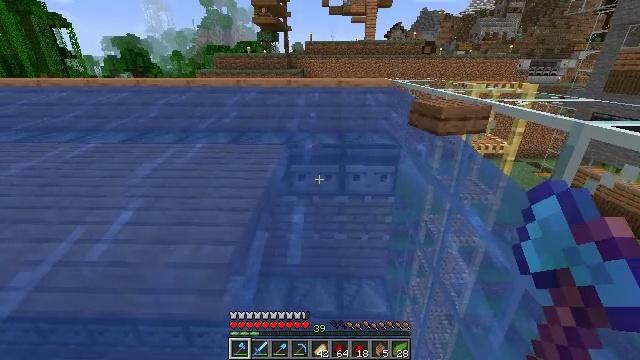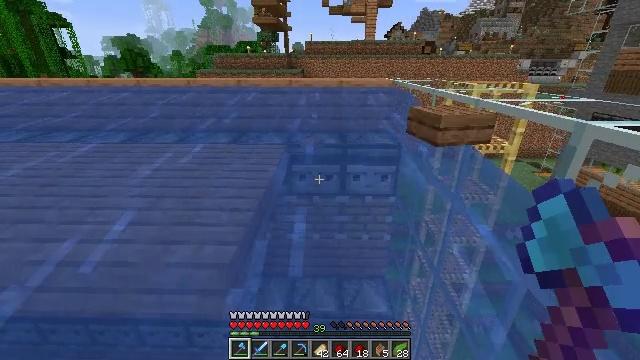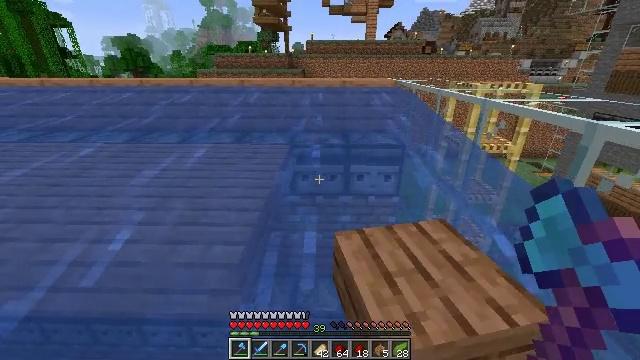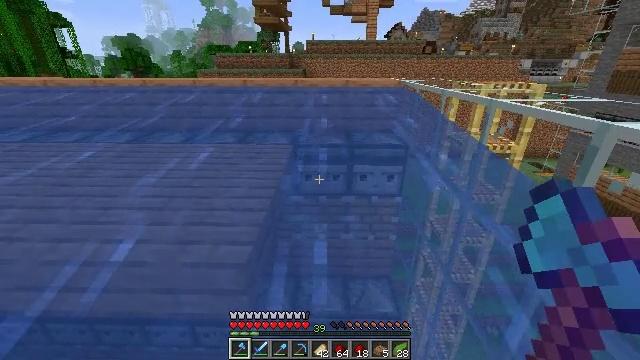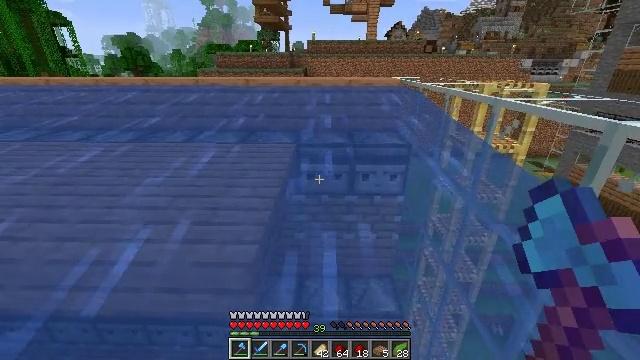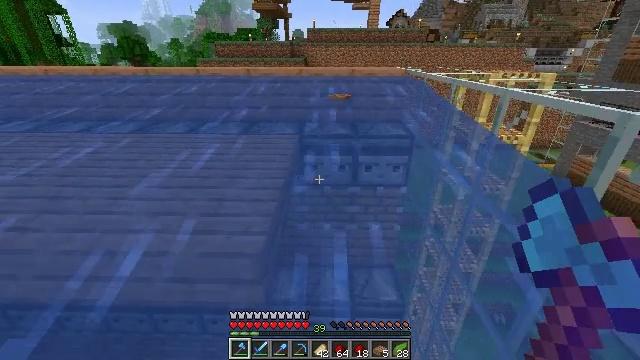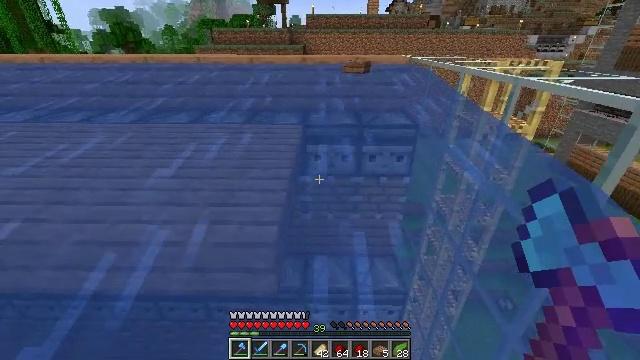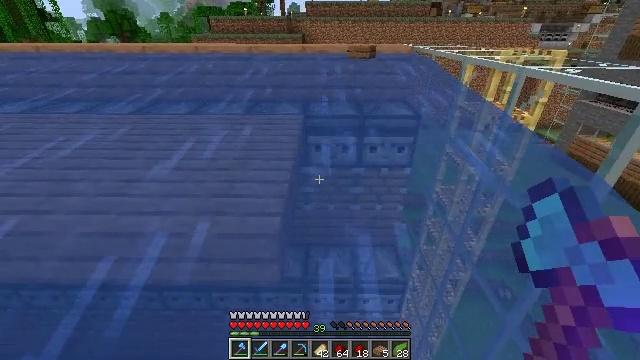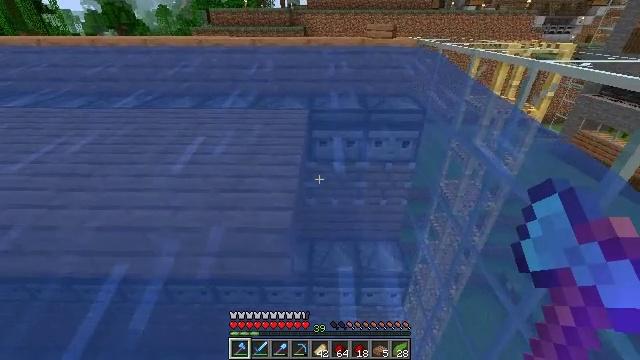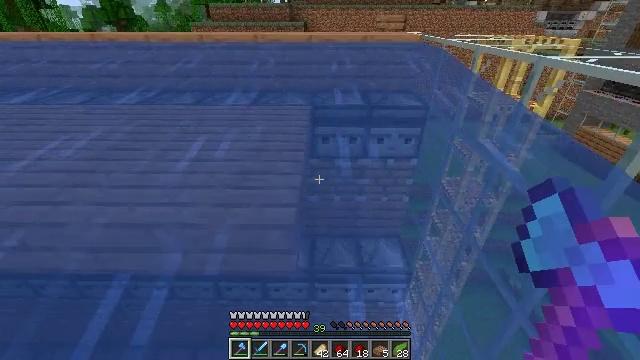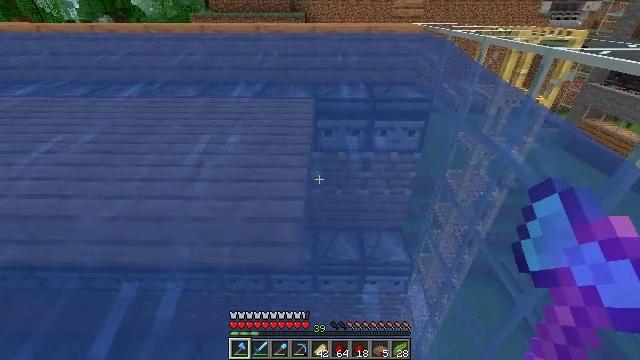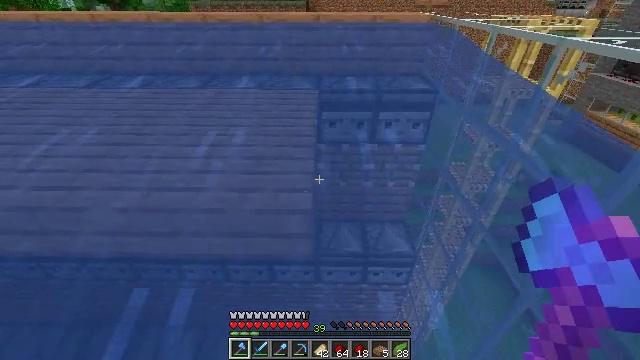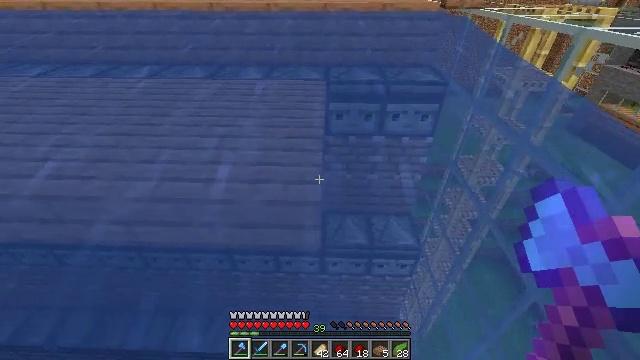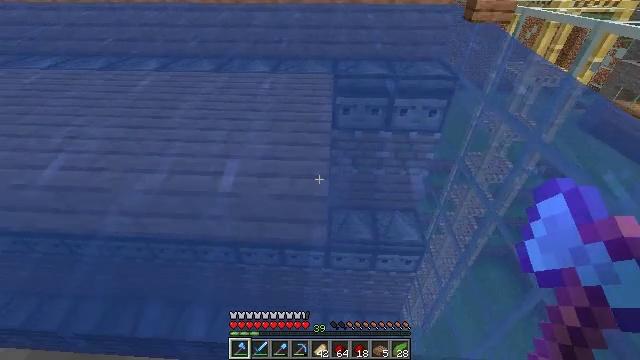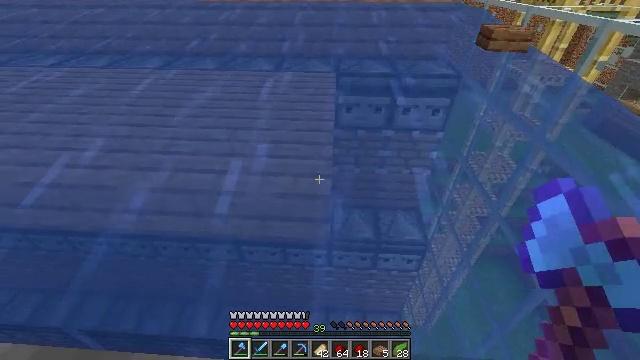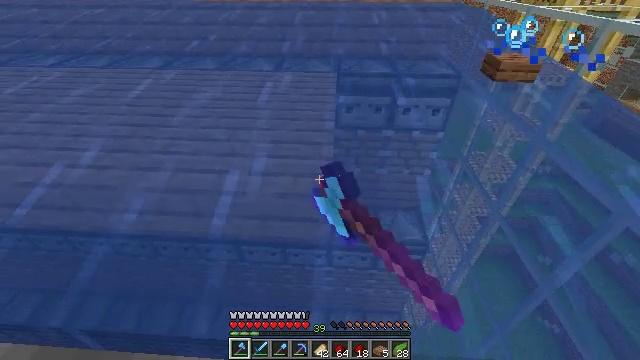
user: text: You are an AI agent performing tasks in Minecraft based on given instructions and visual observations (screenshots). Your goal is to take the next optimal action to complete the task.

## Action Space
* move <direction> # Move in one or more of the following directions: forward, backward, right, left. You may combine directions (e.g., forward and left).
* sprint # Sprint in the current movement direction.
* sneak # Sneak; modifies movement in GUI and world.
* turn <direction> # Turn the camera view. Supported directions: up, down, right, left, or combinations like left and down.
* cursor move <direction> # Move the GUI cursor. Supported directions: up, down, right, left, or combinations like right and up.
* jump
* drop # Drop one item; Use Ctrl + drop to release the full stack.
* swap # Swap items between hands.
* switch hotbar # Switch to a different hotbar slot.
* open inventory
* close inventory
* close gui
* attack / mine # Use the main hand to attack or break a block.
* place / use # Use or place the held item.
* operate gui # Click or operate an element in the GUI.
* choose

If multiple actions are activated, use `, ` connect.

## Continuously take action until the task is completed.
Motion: motion action
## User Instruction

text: Gather the jungle slab for reuse.
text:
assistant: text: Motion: move left, sneak
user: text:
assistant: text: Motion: move left, sneak
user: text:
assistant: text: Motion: move left, sneak
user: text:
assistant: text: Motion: move left, sneak
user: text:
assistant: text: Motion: move left, sneak, turn down
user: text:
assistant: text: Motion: move left, sneak, turn down
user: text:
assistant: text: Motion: move left, sneak, turn down
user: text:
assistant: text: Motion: move left, sneak, turn down
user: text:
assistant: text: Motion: move left, sneak
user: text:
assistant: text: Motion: move left, sneak, turn down
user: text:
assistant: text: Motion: sneak, turn down
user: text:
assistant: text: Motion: sneak, turn left and down
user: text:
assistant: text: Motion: sneak, turn left and down
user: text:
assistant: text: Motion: sneak, attack / mine
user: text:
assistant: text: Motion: sneak, attack / mine
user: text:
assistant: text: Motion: sneak, attack / mine
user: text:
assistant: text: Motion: sneak, attack / mine
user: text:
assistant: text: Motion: sneak, attack / mine
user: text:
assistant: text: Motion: sneak, attack / mine
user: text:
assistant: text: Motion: move left, sneak, attack / mine
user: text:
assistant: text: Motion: move left, sneak, attack / mine
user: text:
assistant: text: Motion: move forward and move left, sneak, attack / mine
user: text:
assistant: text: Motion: move forward and move left, sneak, attack / mine
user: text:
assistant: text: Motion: move forward and move left, sneak, attack / mine
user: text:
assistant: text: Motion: sneak, attack / mine
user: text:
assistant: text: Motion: sneak, attack / mine
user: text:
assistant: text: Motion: sneak, turn right, attack / mine
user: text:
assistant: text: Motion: sneak, turn right, attack / mine
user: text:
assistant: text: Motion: sneak, attack / mine
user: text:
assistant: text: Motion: sneak, turn up, attack / mine